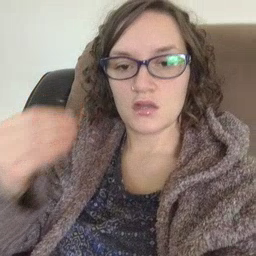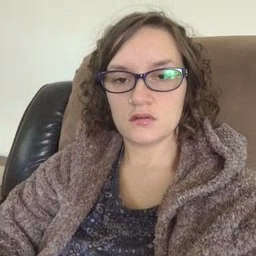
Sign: outside